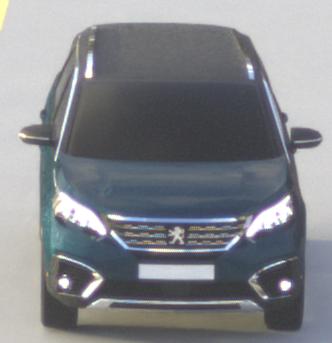
Make: Peugeot
Model: 5008 1.2 PureTech 130 Active
Detailed model: 5008 (II) (03/17 - 09/20)
Model produced from: 2017/03
Model produced until: 2018/07
Doors: 5
Color: blue
Road condition: dry road
Daytime: morning or afternoon
Contrast: medium contrast